Question: I am putting together a 2d RPG in Cocoa just for learning and for fun.
I've got the sprite moving around and animating just fine... but not sure how to approach making obstacles. Take for example Mt. Zozo here. I don't want Setzer falling off a cliff, or climbing up on those dangerous looking rocks!

I was thinking that I might have to draw in some layers where I don't want him to move and put some code in my move keydown methods that test that the resulting position doesn't contain a point that is also contained by an 'obstacle' layer. But that seems really not generic and a lot of work.
Any thoughts?
Thanks!
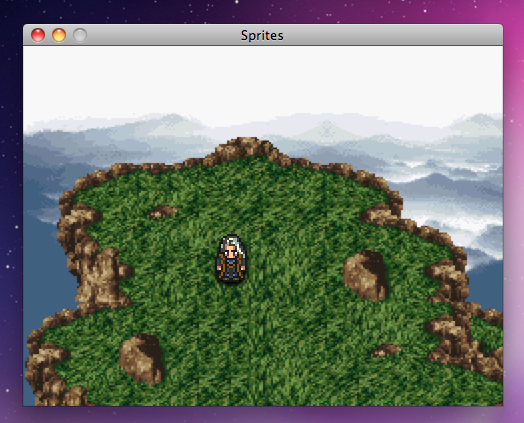
Answer: In the end, pretty simple.
Remember that I am using a 32x32 px grid for sprite movement.
Just put down layers wherever you don't want the character to move, and then when adding possible the movement tiles, test if the position of the movement tile is the same as the obstacle.
'''
if (upOne.position.x == obstacle.position.x && upOne.position.y == obstacle.position.y)
upOne.hidden = YES;
'''
I tried using contains point but that was problematic. Anyways, this worked :)